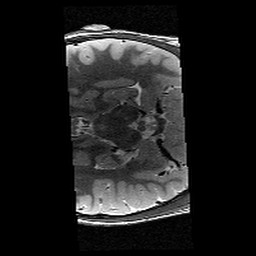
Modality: T2w
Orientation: axial
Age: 12
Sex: male
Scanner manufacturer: siemens
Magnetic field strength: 3 T
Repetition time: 9.23 s
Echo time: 0.067 s